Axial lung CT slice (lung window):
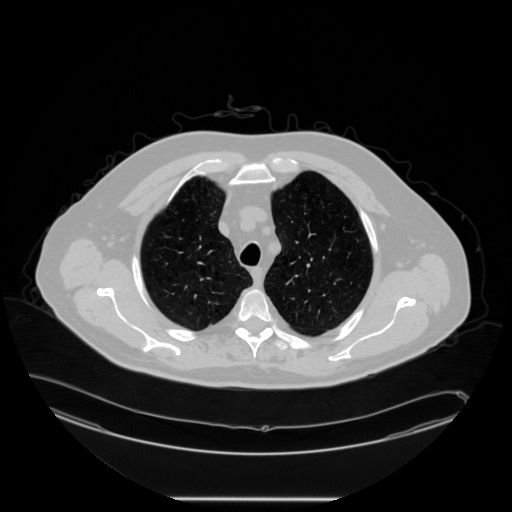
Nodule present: no